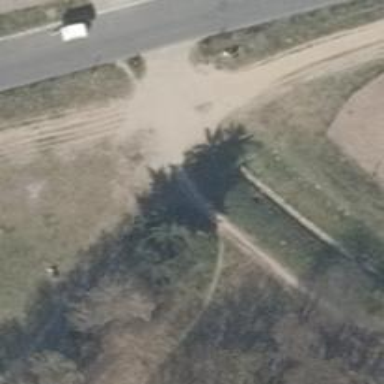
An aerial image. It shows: Dirt path.